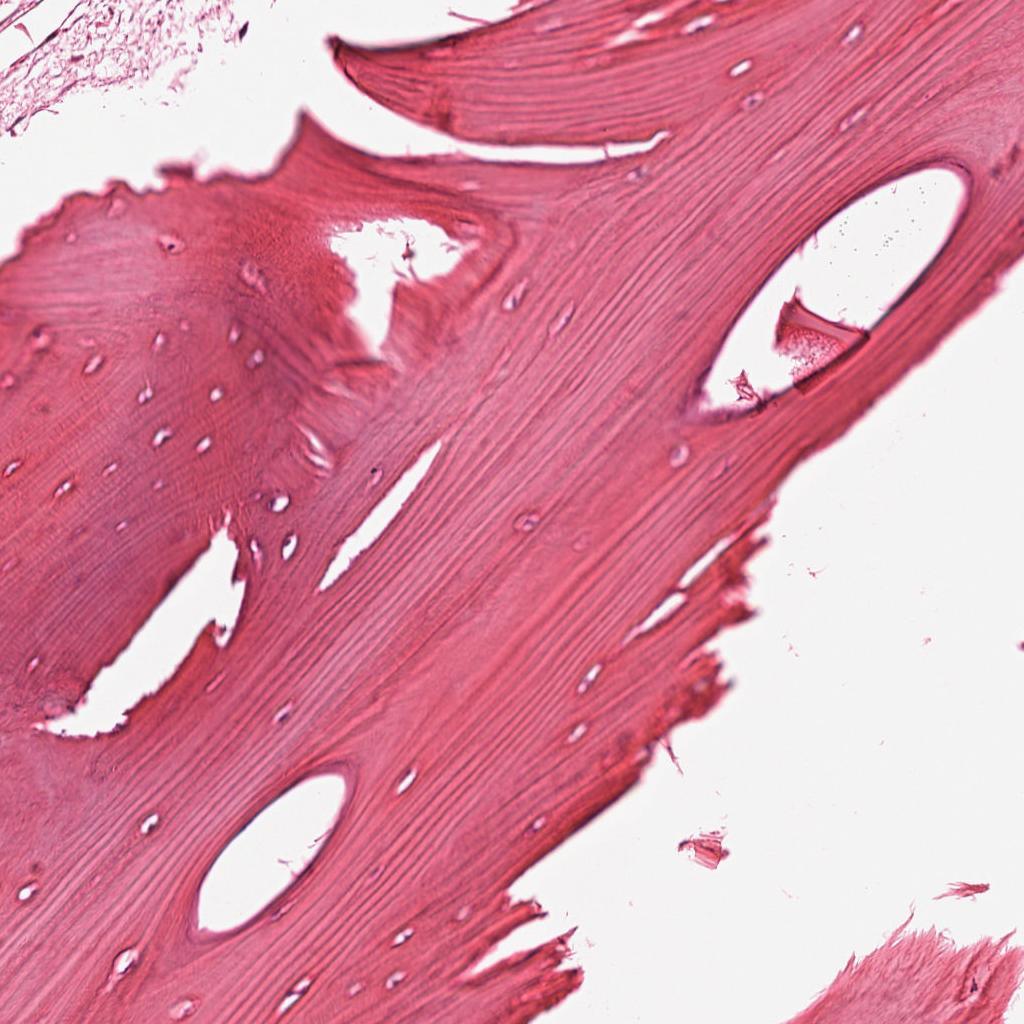
Label: Non-Tumor